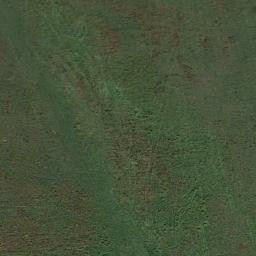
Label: meadow